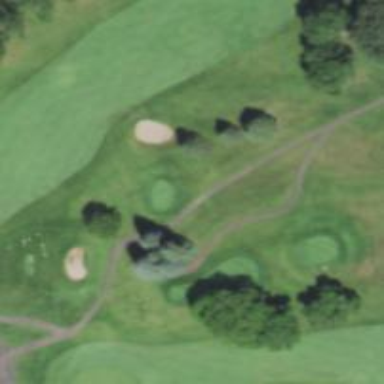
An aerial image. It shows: Path for both roads and golfers.